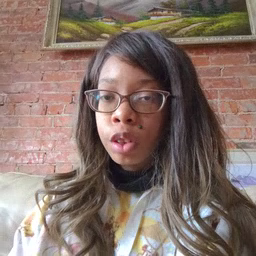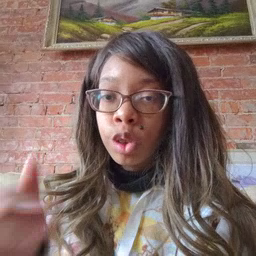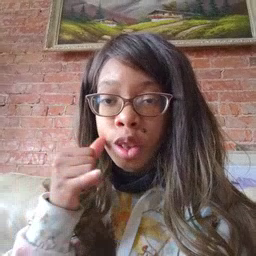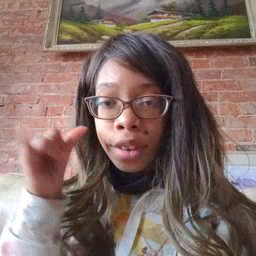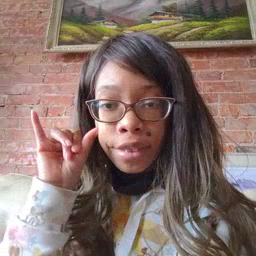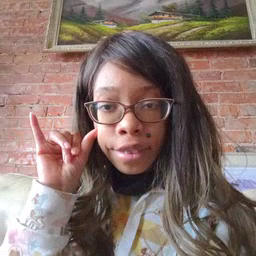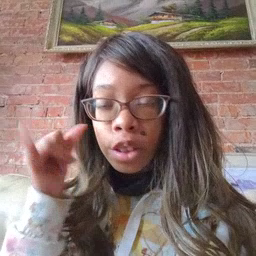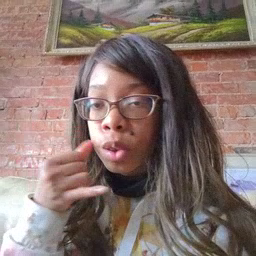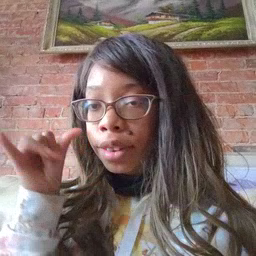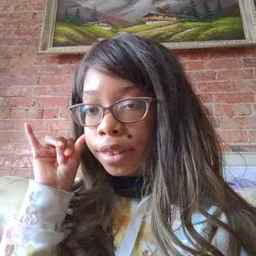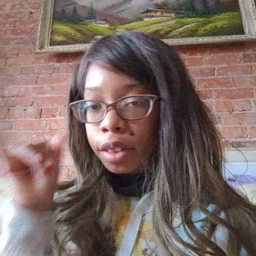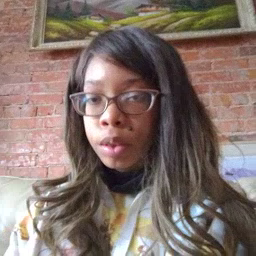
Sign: yesterday